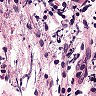
Metastatic tissue present: no